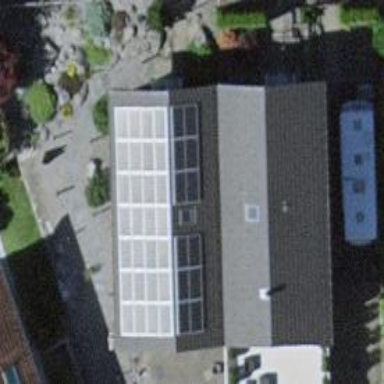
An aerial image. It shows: Solar power generator utilizing photovoltaic technology with solar photovoltaic panels.